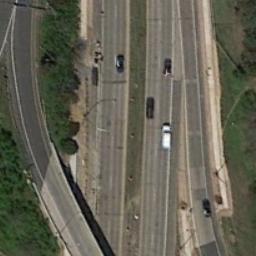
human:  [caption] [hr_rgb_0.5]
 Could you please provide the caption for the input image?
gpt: The overpass is next to the grass and some trees .

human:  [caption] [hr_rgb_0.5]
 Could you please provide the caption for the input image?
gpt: The overpass is divided into three roads .

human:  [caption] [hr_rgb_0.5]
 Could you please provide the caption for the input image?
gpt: The overpass is over the roads and some cars are driving on the roads .

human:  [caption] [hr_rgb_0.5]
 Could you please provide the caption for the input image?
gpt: Several cars are on the road under the overpass .

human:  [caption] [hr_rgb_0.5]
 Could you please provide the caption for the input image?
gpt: There are some green trees and lawns beside the overpass .